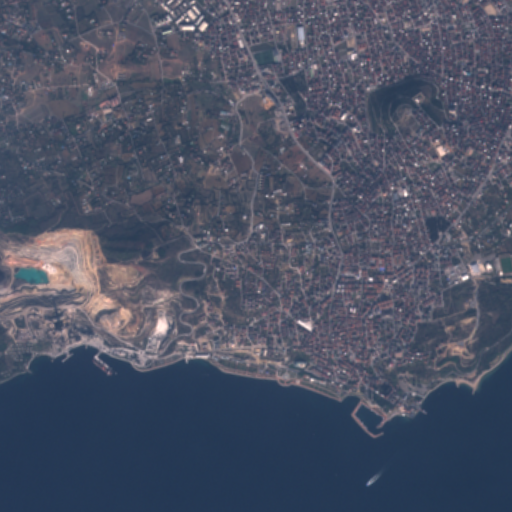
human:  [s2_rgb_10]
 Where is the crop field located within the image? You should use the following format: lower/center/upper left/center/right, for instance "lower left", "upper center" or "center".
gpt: The crop field is located in the center right of the image.
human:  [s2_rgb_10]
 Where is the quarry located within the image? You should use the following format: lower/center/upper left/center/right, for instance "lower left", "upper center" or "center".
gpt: The quarry is located in the center left of the image.
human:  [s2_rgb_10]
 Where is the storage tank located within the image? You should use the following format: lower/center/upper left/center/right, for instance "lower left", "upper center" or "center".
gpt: The storage tank is located in the center left of the image.
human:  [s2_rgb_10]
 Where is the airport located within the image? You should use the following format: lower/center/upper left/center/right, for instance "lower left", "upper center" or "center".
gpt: There is no airport in the image.